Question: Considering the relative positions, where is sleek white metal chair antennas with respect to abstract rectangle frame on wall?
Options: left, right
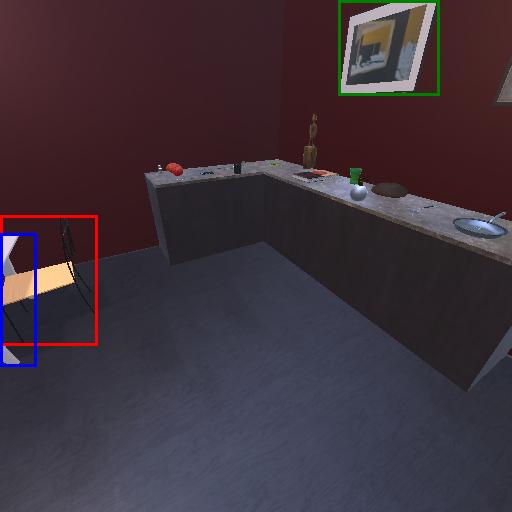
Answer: left